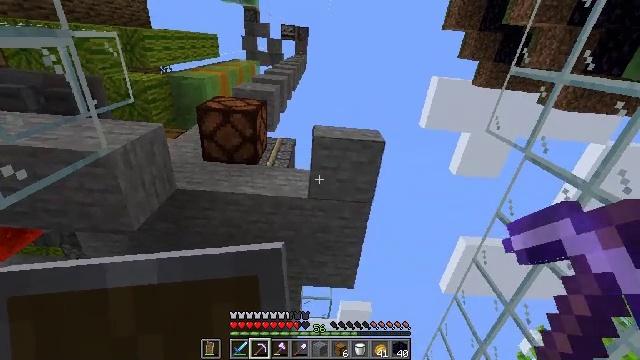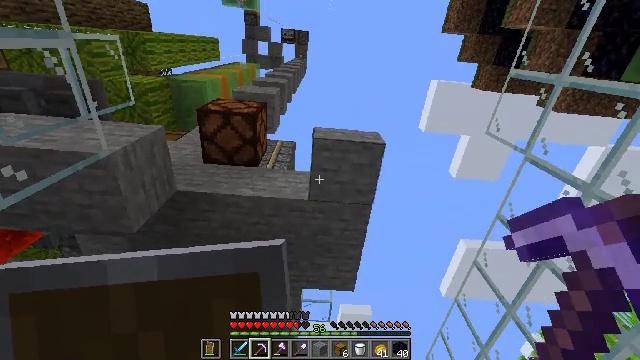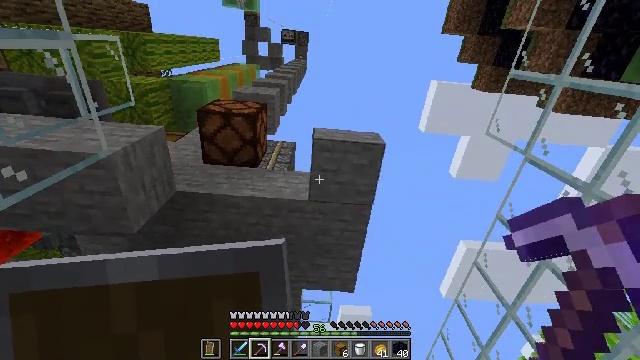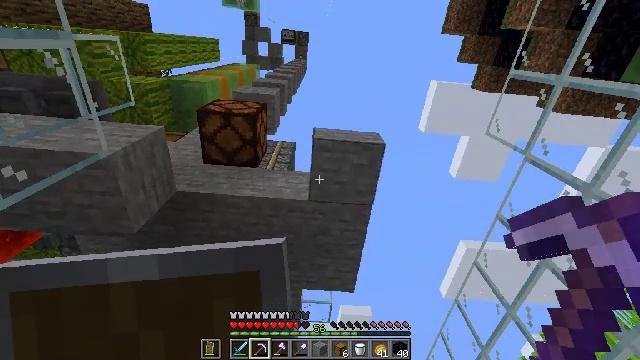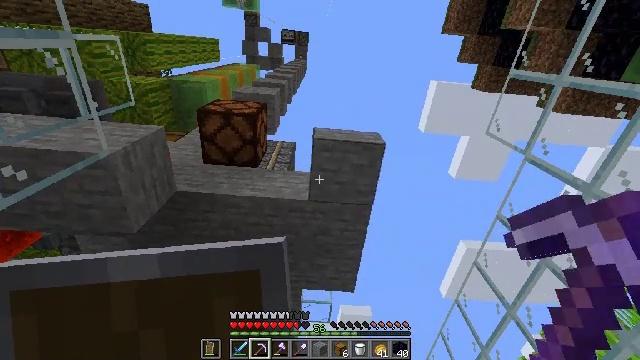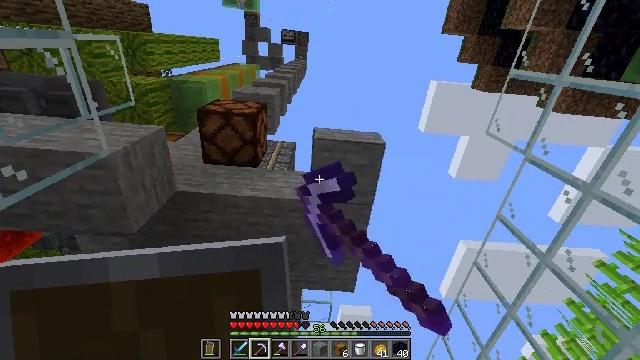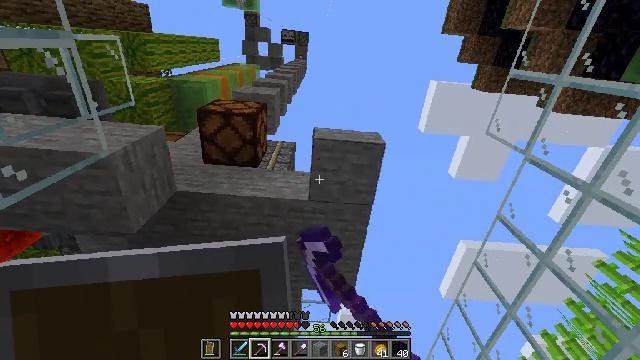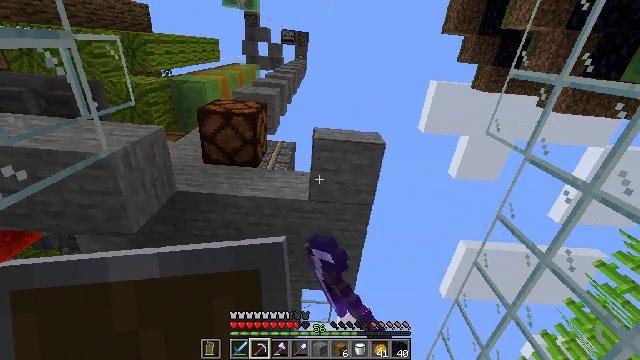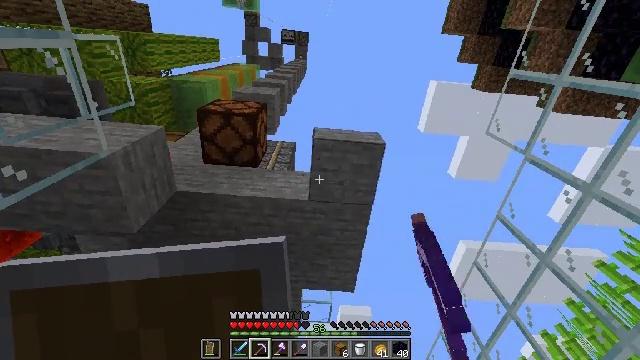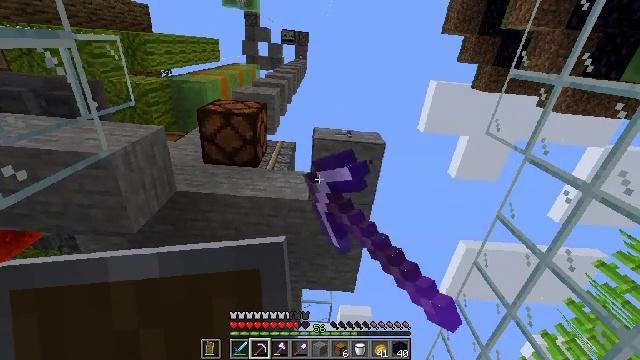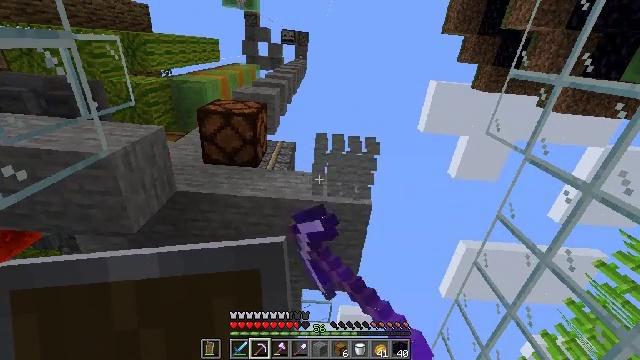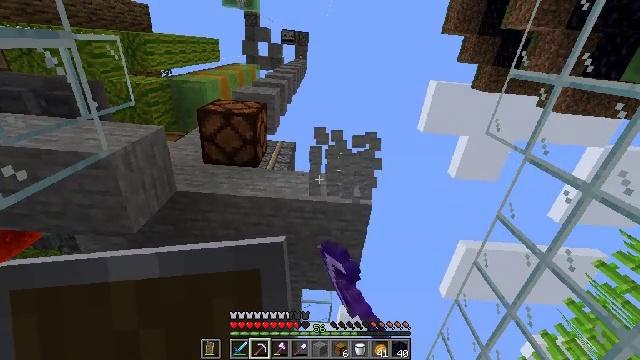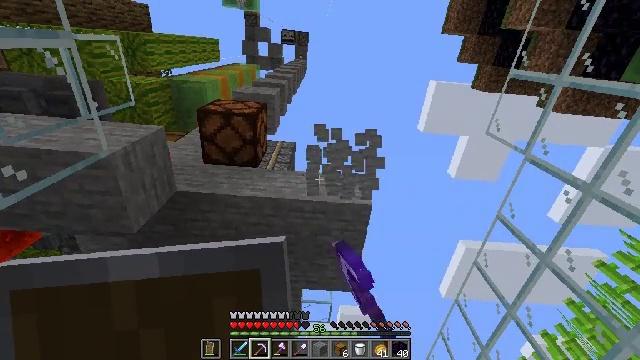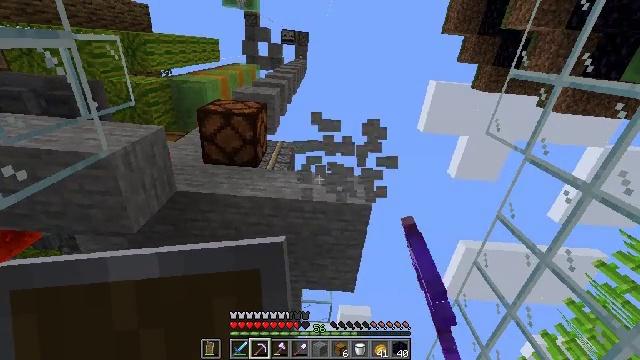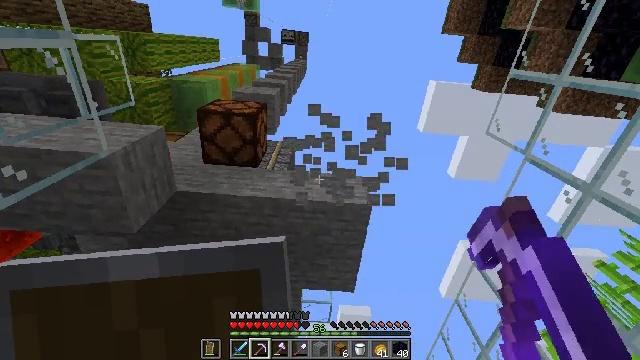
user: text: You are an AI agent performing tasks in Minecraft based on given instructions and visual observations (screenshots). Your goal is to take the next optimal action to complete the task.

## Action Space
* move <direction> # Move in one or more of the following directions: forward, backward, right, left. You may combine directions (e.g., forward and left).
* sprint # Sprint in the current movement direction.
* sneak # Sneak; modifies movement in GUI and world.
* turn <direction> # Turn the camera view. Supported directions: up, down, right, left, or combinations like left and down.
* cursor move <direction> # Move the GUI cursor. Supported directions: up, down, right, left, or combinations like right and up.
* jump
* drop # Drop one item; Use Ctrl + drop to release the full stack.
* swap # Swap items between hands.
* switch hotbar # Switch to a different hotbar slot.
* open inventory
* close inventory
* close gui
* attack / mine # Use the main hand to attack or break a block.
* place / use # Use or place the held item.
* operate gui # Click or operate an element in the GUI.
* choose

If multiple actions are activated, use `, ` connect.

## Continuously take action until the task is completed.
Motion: motion action
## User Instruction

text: Attack the stone stairs to collect them.
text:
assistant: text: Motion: no_op
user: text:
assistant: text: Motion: no_op
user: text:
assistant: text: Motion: no_op
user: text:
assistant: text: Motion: attack / mine
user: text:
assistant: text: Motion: attack / mine
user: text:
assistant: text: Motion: attack / mine
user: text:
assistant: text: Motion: attack / mine
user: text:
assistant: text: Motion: attack / mine
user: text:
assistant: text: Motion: attack / mine
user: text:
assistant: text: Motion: attack / mine
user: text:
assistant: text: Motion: attack / mine
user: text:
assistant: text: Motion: attack / mine
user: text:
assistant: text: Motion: attack / mine
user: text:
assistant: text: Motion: attack / mine
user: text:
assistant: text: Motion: no_op